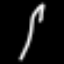
Label: fork